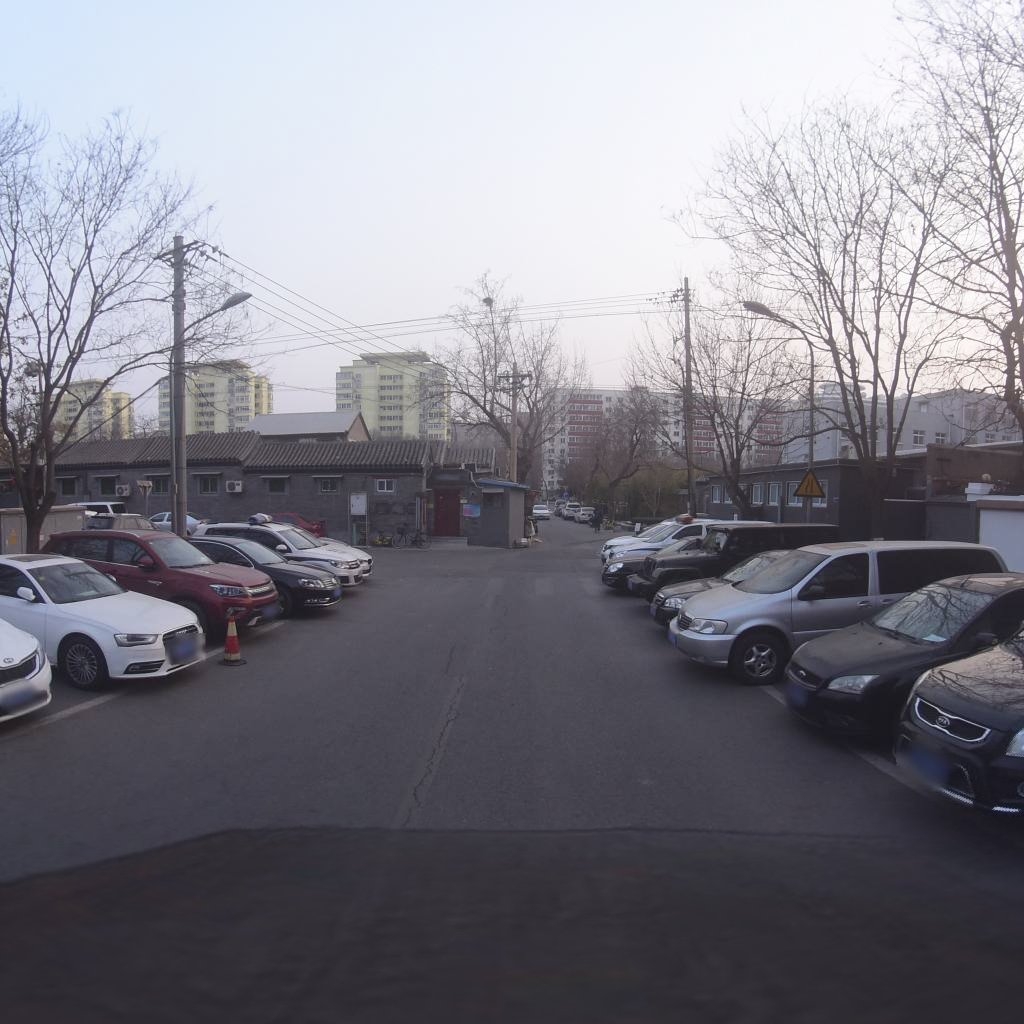
Region: Xicheng
Road damage annotations: longitudinal crack